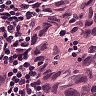
Metastatic tissue present: yes